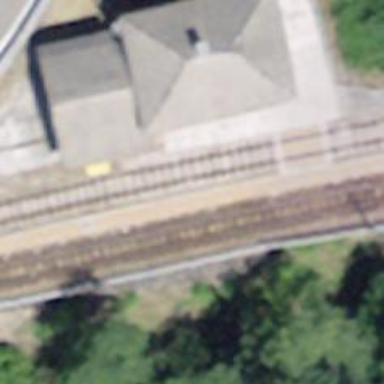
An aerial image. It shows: Halt on the railway line with border control.